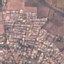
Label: Residential